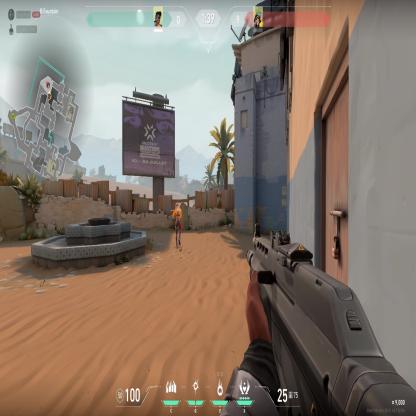
Label: enemy